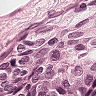
Metastatic tissue present: yes